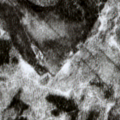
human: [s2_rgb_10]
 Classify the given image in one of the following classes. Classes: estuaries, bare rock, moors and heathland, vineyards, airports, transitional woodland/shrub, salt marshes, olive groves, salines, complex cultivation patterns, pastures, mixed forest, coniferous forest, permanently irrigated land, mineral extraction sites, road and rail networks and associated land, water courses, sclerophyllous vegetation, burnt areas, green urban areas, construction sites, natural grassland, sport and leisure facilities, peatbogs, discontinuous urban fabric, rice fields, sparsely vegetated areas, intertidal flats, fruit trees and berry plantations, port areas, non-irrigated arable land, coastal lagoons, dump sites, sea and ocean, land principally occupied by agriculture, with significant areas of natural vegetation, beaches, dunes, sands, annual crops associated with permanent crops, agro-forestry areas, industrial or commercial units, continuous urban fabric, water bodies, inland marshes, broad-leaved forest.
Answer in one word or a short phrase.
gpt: coniferous forest, mixed forest, transitional woodland/shrub, peatbogs